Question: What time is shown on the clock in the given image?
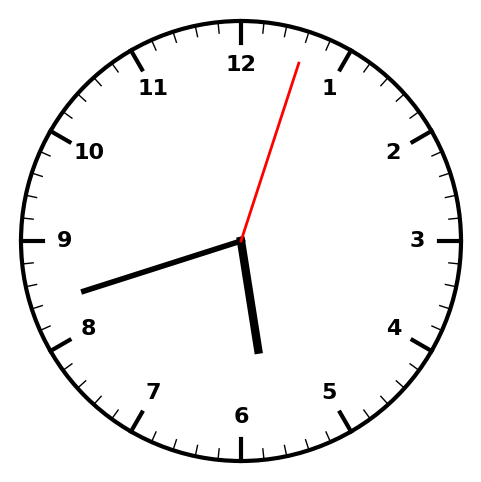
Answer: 05:42:03